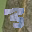
Label: 3